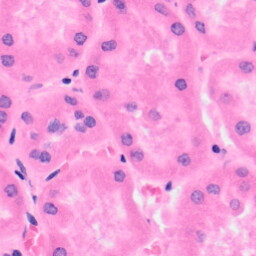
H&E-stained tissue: Kidney